Question: I want to commit my project to <URL>, but TortoiseSVN gives the following error:
> authorization failed: Could not authenticate to server: rejected Basic challenge (<URL>

What is the solution for this error?
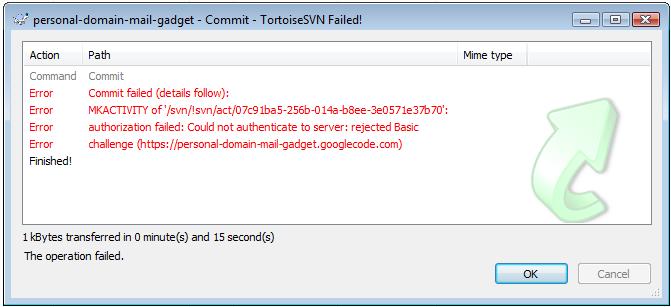
Answer: It looks like the Google Code servers were not able to successfully authenticate you:
> authorization failed: Could not authenticate to server: rejected Basic challenge
Are you sure that you're using the correct user name and password? Remember that it's not the same password as you use for your Gmail account--Google generates/uses a new, separate password for SVN.
You can get (and regenerate) your GoogleCode password here: <URL>